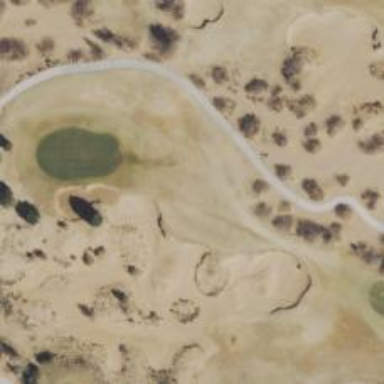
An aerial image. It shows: Golf hole.